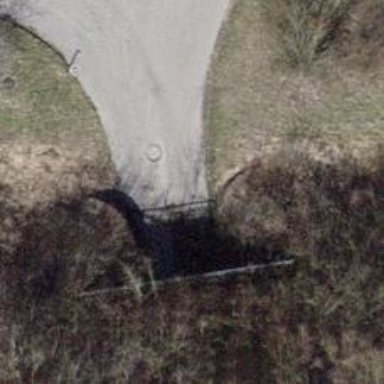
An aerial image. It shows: Tunnel.